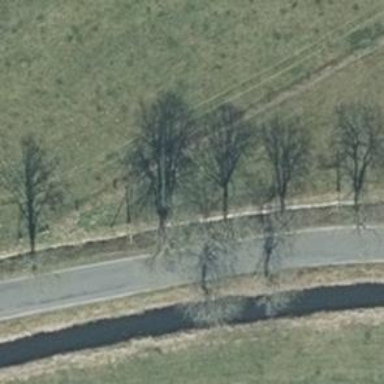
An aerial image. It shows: Avenue of deciduous broadleaved trees.